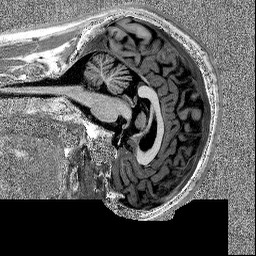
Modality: MP2RAGE
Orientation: sagittal
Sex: male